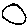
Label: circle